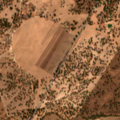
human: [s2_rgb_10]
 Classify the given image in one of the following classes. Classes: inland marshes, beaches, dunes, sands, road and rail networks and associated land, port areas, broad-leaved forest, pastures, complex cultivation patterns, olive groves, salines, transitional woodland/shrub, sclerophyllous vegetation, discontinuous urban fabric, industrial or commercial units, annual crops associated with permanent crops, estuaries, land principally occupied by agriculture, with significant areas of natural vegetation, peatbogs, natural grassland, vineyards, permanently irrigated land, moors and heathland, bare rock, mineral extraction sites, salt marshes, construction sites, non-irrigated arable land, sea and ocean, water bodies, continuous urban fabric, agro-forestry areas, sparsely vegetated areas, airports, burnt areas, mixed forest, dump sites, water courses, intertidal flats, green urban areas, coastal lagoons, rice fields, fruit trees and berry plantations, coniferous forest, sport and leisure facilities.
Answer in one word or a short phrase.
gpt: permanently irrigated land, agro-forestry areas